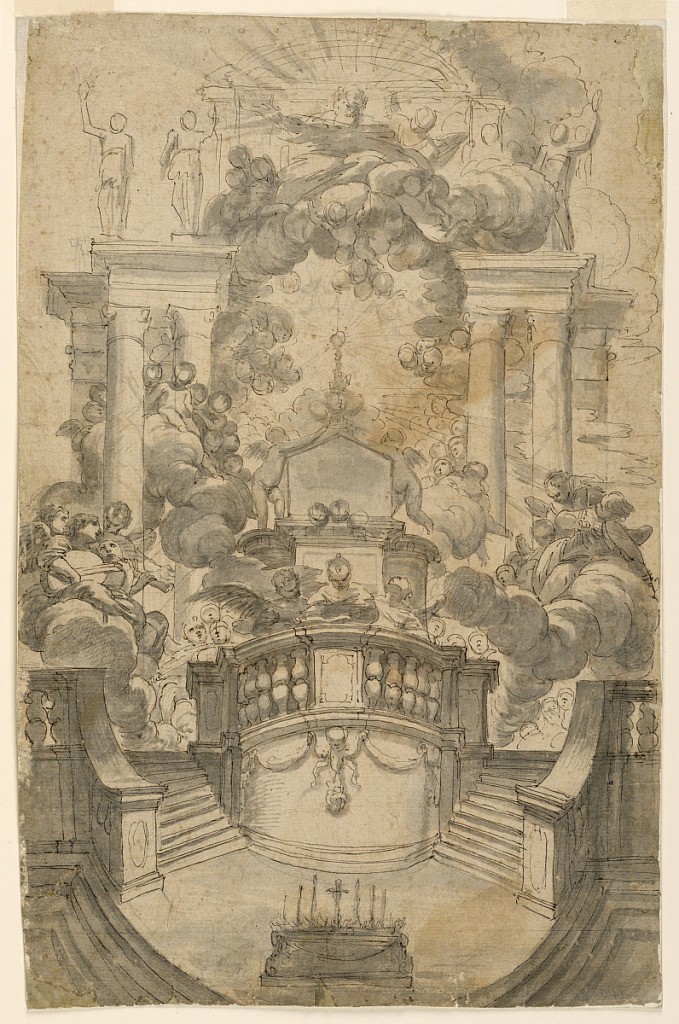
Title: Macchina delle 40 ore
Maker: Andrea Pozzo, Italian, 1642–1709
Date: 1685–1700
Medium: Pen and brown ink, gray wash, black chalk Support: white laid paper, laid down
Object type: Drawing
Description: Vertical format. A staircase leads to a platform on which upon a high pedestal, two angels raise a cross over an altar. A monstrance stands upon clouds cover the cross. Throngs of angels are shown on clouds some of them singing or playing musical instruments. A kind of altar retable serves as an architectural setting. God The Father appears above, An altar bearing a cross and six candles stands on the first landing of the staircase.